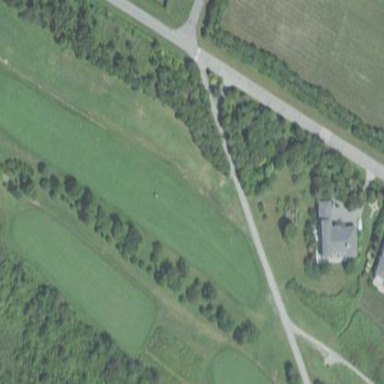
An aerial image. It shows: Golf fairway surrounded by grass.